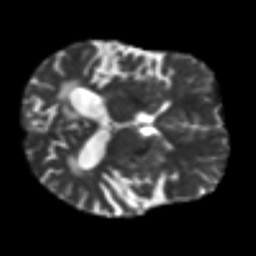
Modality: T2w
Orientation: axial
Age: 67
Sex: female
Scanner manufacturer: siemens
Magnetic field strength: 3 T
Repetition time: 7.3 s
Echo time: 0.087 s